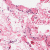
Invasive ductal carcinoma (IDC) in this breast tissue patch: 0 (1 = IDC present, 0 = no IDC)